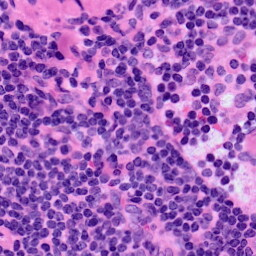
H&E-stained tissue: LymphNode